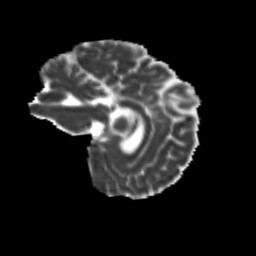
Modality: MD
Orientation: sagittal
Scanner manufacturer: siemens
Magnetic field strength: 3 T
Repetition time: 9.2 s
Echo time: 0.084 s